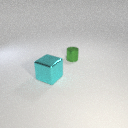
small green metal cylinder to the right of large cyan metal cube